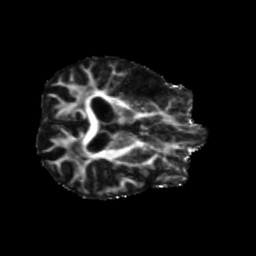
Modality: FA
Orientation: axial
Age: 58
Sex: male
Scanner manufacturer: siemens
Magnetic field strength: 3 T
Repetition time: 5.25 s
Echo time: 0.08 s